Aerial crown-view tile of a tropical tree (Barro Colorado Island, Panama), acquired 20250217:
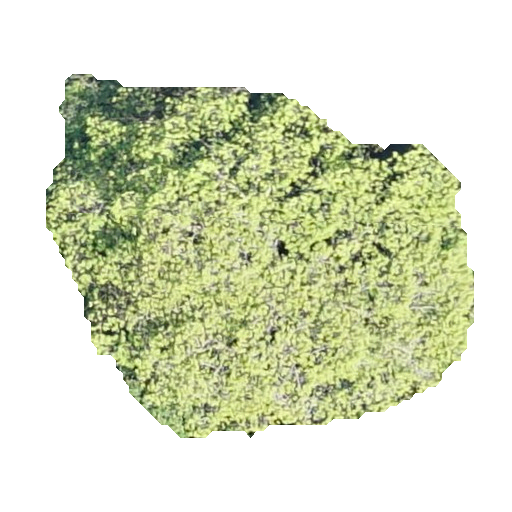
Species: Virola surinamensis
GBIF accepted scientific name: Virola surinamensis
Crown area: 172.026 m²